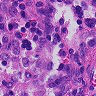
Metastatic tissue present: no